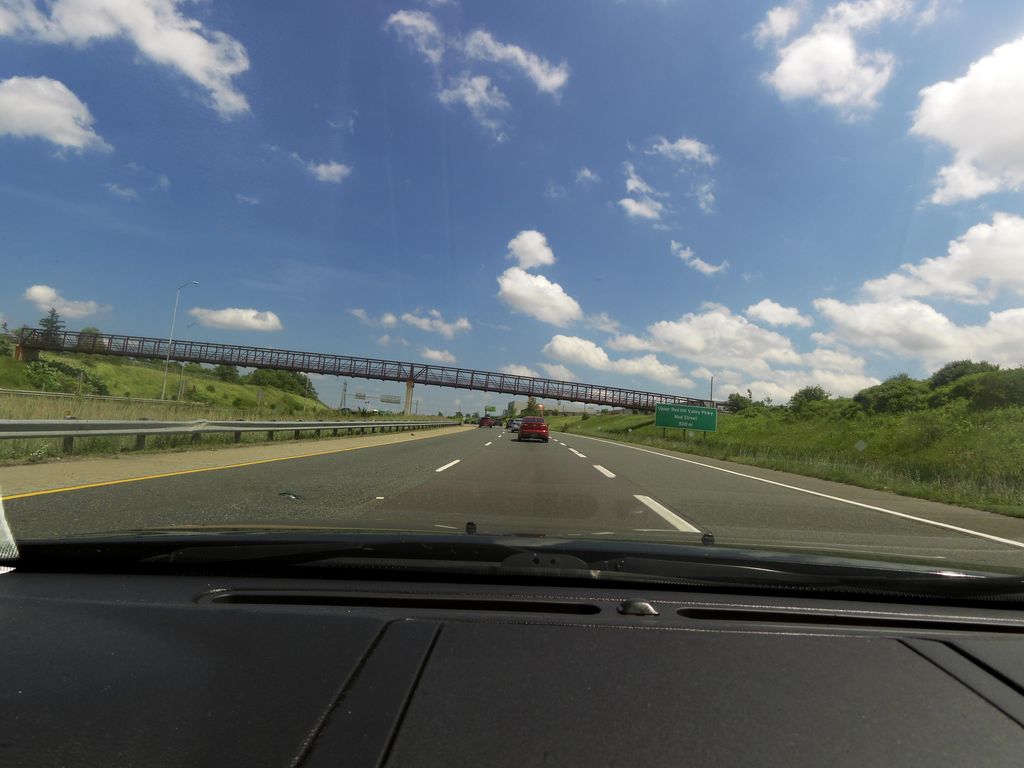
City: hamilton